Question: I created a responsive navigation bar, but when it is in mobile view, the headings on the menu are hiding the menu icon when they are shown. Below is a picture of what is happening (I don' have enough reputation to post pictures yet, so there are links), and a code pen. I have tried adding padding and adjusting the float property, but nothing works. Thank you!
Code pen: <URL>
After Menu Icon is Clicked:

HTML:
'''
<nav id="nav" role="navigation"> <a href="#nav" title="Show navigation">Show navigation</a> <a href="#" title="Hide navigation">Hide navigation</a>
<ul class="clearfix">
<li><a href="index.html">Home</a></li>
<li><a href=""><span>About Us</span></a>
<ul>
<li><a href="principal's_message.html">Principal's Message</a></li>
<li><a href= "mission_and_vision.html">Mission and Vision</a></li>
<li><a href= "our_history.html">Our History</a></li>
<li><a href= "staff_directory.html">Staff Directory</a></li>
<li><a href= "links.html">Links</a></li>
<li><a href= "photo_gallery.html">Photo Gallery</a></li>
</ul>
</li>
<li> <a href=""><span>School Offices</span></a>
<ul>
<li><a href="attendance_office.html">Attendance</a></li>
<li><a href= "counseling_office.html">Counseling</a></li>
<li><a href= "main_office.html">Main</a></li>
<li><a href= "magnet_office.html">Magnet</a></li>
<li><a href= "bridge_office.html">Bridge</a></li>
<li><a href= "english_learner's_office.html">EL</a></li>
<li><a href= "itd_office.html">ITD</a></li>
<li><a href= "library.html">Library</a></li>
<li><a href= "parent_center.html">Parent Center</a></li>
<li><a href= "nurse's_office.html">Nurse</a></li>
<li><a href= "safety_ofifice.html">Safety</a></li>
<li><a href= "plant_manager's_office.html">Plant Manager</a></li>
<li><a href= "cafeteria.html">Cafeteria</a></li>
<li><a href= "student_store.html">Student Store</a></li>
</ul>
</li>
<li> <a href=""><span>Academics</span></a>
<ul>
<li><a href= "classes_homework.html">Classes/Homework</a></li>
<li><a href= "culmination_requirements.html">Culmination</a></li>
<li><a href= "departments.html">Departments</a></li>
<li><a href= "counseling_office.html">Counseling</a></li>
<li><a href= "library.html">Library</a></li>
</ul>
</li>
<li> <a href=""><span>Programs</span></a>
<ul>
<li><a href= "http://www.bancroftib.weebly.com" target="new">IB</a></li>
<li><a href= "middle_years_programme.html">The Middle Years</a></li>
<li><a href= "ste[+a]m_program.html">STE[+a]M</a></li>
<li><a href= "performing_arts_program.html">Performing Arts</a></li>
<li><a href= "vei-jv.html">VEI-JV</a></li>
<li><a href= "gate_sas_program.html">GATE/SAS</a></li>
<li><a href= "http://lacerstars.org/" target="new">LACER</a></li>
</ul>
</li>
<li> <a href=""><span>Students</span></a>
<ul>
<li><a href= "cougar_news.html">Cougar News</a></li>
<li><a href= "bell_schedule.html">Bell Schedule</a></li>
<li><a href= "classes_homework.html">Classes/Homework</a></li>
<li><a href= "dress_code.html">Dress Code</a></li>
<li><a href= "cougar_code.html">Cougar Code</a></li>
<li><a href= "attendance_policy.html">Attendance Policy</a></li>
<li><a href= "culmination_requirements.html">Culmination</a></li>
<li><a href= "http://www.bancroftib.weebly.com/learner-profile.html" target="new">IB Learner Profile</a></li>
<li><a href= "http://achieve.lausd.net/cms/lib08/CA01000043/Centricity/Domain/317/24359_OSO_PrntStdntHndbk1516_eng.pdf" target="new">Student Handbook</a></li>
<li><a href= "library.html">Library</a></li>
<li><a href= "map.html">Map</a></li>
<li><a href= "http://achieve.lausd.net/site/default.aspx?PageType=3&ModuleInstanceID=1555&ViewID=7B97F7ED-8E5E-4120-848F-A8B4987D588F&RenderLoc=0&FlexDataID=16590&PageID=845" target="new">Food Menu</a></li>
<li><a href= "student_store.html">Student Store</a></li>
<li><a href= "http://www.bancroftmiddleschool.org/2015-16yearbook/index.html" target="new">Yearbook</a></li>
</ul>
</li>
<li> <a href=""><span>Parents</span></a>
<ul>
<li><a href= "parent_bulletin.html">Parent Bulletin</a></li>
<li><a href= "cougar_news.html">Cougar News</a></li>
<li><a href= "parent_center.html">Parent Center</a></li>
<li><a href= "calendar.html">Calendar</a></li>
<li><a href= "bell_schedule.html">Bell Schedule</a></li>
<li><a href= "classes_homework.html">Classes/Homework</a></li>
<li><a href= "culmination_requirements.html">Culmination</a></li>
<li><a href= "http://achieve.lausd.net/cms/lib08/CA01000043/Centricity/Domain/317/24359_OSO_PrntStdntHndbk1516_eng.pdf" target="new">District Handbook</a></li>
<li><a href= "school_site_council.html">SSC Council</a></li>
<li><a href= "school_decision_making_council.html">SDM Council</a></li>
<li><a href= "elac.html">ELAC</a></li>
<li><a href= "contact_teachers.html">Contact Teachers</a></li>
</ul>
</li>
<li><a href="contact.php">Contact Us</a></li>
</ul>
</nav>
'''
CSS:
'''
#nav {
margin-left: auto;
margin-right: auto;
height: 30px;
width: 100%;
position: absolute;
z-index: 2;
padding-left: 10%;
padding-right: 10%;
box-sizing:border-box; /** add this **/
-moz-box-sizing:border-box; /** add this **/
-webkit-box-sizing:border-box; /** add this **/
-ms-box-sizing:border-box; /** add this **/
background-color: #4484CE;
}
#nav > a {
display: none;
}
#nav li {
position: relative;
}
#nav li a {
color: #fff;
display: block;
}
/* first level */
#nav > ul {
height: 30px; /* 60 */
background-color: #93C178;
list-style: none;
padding: 0;
}
#nav > ul > li {
width: 12.5%;
height: 30px;
float: left;
}
#nav > ul > li > a {
height: 30px;
font-size: 14px;
line-height: 2.5em; /* 60 (24) */
text-align: center;
font-family: "Trebuchet MS", Arial, Helvetica, sans-serif;
text-decoration: none;
display:block ;
color: #FFF;
border: 1px solid #4484CE;
text-shadow: 1px 1px 1px #000;
}
#nav > ul > li:hover > a, #nav > ul:not( :hover ) > li.active > a {
background-color: #F9CF00;
}
/* second level */
#nav li ul {
background-color: #93C178;
display: none;
position: absolute;
top: 100%;
list-style: none;
padding: 0;
}
#nav li:hover ul {
display: block;
left: 0;
right: 0;
}
#nav li:not( :first-child ):hover ul {
left: -1px;
}
#nav li ul a {
font-size: 14px; /* 20 */
text-align: center;
border-top: 1px solid #4484CE;
padding: 0.75em; /* 15 (20) */
font-family: "Trebuchet MS", Arial, Helvetica, sans-serif;
text-decoration: none;
display:block ;
color: #FFF;
border: 1px solid #4484CE;
text-shadow: 1px 1px 1px #000;
font-size: 14px;
}
#nav li ul li a:hover, #nav li ul:not( :hover ) li.active a {
background:#FCFCFC;
color: #465C8B;
}
@media only screen and ( max-width: 62.5em ) /* 1000 */ {
#nav {
width: 100%;
margin: 0;
z-index: 2;
}
}
@media only screen and ( max-width: 40em ) /* 640 */ {
html {
font-size: 75%; /* 12 */
}
#titleBar{
padding-top: 20px;
}
#nav {
top: auto;
left: auto;
padding: 0;
background-color: none;
z-index: 2;
width: 100%;
position: absolute;
top: 0;
background-color: #4484CE;
height: 5.5%;
}
#nav > a {
width: 5.125em; /* 50 */
height: 5.125em; /* 50 */
text-align: left;
text-indent: -9999px;
background-color: #93C178;
position: relative;
float: right;
}
#nav > a:before, #nav > a:after {
position: absolute;
border: 2px solid #fff;
top: 35%;
left: 25%;
right: 25%;
content: '';
}
#nav > a:after {
top: 60%;
}
#nav:not( :target ) > a:first-of-type, #nav:target > a:last-of-type {
display: block;
}
/* first level */
#nav > ul {
height: auto;
display: none;
position: absolute;
left: 0;
right: 0;
}
#nav:target > ul {
display: block;
}
#nav > ul > li {
width: 100%;
float: none;
height: auto;
}
#nav > ul > li > a {
height: auto;
text-align: left;
padding: 0 0.833em; /* 20 (24) */
}
#nav > ul > li:not( :last-child ) > a {
border-right: none;
border-bottom: 1px solid #4484CE;
}
/* second level */
#nav li ul {
position: static;
padding: 1.25em; /* 20 */
padding-top: 0;
}
#header{
display: none;
background-color: #4484CE;
height: 100%;
}
marquee {
display: none;
background-color: #4484CE;
height: 100%;
}
}
@media only screen and ( max-width: 1350px ) {
#nav {
font-size: 12px;
}
#nav > ul > li > a {
font-size: 12px;
}
#nav li ul a {
font-size: 12px;
}
}
@media only screen and ( max-width: 1180px ) {
#nav {
font-size: 10px;
}
#nav > ul > li > a {
font-size: 10px;
}
#nav li ul a {
font-size: 10px;
}
}
@media only screen and ( max-width: 1000px ) {
#nav {
font-size: 9px;
}
#nav > ul > li > a {
font-size: 9px;
}
#nav li ul a {
font-size: 9px;
}
}
@media only screen and ( max-width: 840px ) {
#nav {
font-size: 8px;
}
#nav > ul > li > a {
font-size: 8px;
}
#nav li ul a {
font-size: 8px;
}
}
@media only screen and ( max-width: 750px ) {
#nav {
font-size: 7px;
}
#nav > ul > li > a {
font-size: 7px;
}
#nav li ul a {
font-size: 7px;
}
}
@media only screen and ( max-width: 640px ) {
#nav {
font-size: 12px;
}
#nav > ul > li > a {
font-size: 12px;
}
#nav li ul a {
font-size: 12px;
}
}
'''
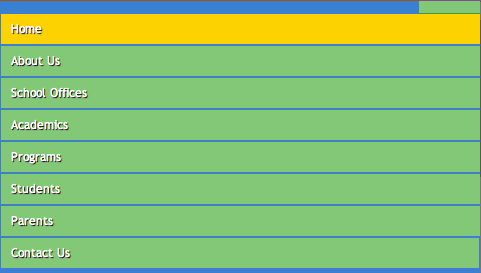
Answer: Add below code in all your 'media query @media' thus this aligns your 'burger-menu' at top while using that on 'mobile device'.
'''
@media only screen and ( max-width: 640px ) {
#nav {
font-size: 12px;
}
#nav > ul > li > a {
font-size: 12px;
}
#nav li ul a {
font-size: 12px;
}
#nav > a{
position:absolute;
z-index:9;
right:0;
top:0;
background:#111;
}
}
'''
'''
#nav {
margin-left: auto;
margin-right: auto;
height: 30px;
width: 100%;
position: absolute;
z-index: 2;
padding-left: 10%;
padding-right: 10%;
box-sizing:border-box; /** add this **/
-moz-box-sizing:border-box; /** add this **/
-webkit-box-sizing:border-box; /** add this **/
-ms-box-sizing:border-box; /** add this **/
background-color: #4484CE;
}
#nav > a {
display: none;
}
#nav li {
position: relative;
}
#nav li a {
color: #fff;
display: block;
}
/* first level */
#nav > ul {
height: 30px; /* 60 */
background-color: #93C178;
list-style: none;
padding: 0;
}
#nav > ul > li {
width: 12.5%;
height: 30px;
float: left;
}
#nav > ul > li > a {
height: 30px;
font-size: 14px;
line-height: 2.5em; /* 60 (24) */
text-align: center;
font-family: "Trebuchet MS", Arial, Helvetica, sans-serif;
text-decoration: none;
display:block ;
color: #FFF;
border: 1px solid #4484CE;
text-shadow: 1px 1px 1px #000;
}
#nav > ul > li:hover > a, #nav > ul:not( :hover ) > li.active > a {
background-color: #F9CF00;
}
/* second level */
#nav li ul {
background-color: #93C178;
display: none;
position: absolute;
top: 100%;
list-style: none;
padding: 0;
}
#nav li:hover ul {
display: block;
left: 0;
right: 0;
}
#nav li:not( :first-child ):hover ul {
left: -1px;
}
#nav li ul a {
font-size: 14px; /* 20 */
text-align: center;
border-top: 1px solid #4484CE;
padding: 0.75em; /* 15 (20) */
font-family: "Trebuchet MS", Arial, Helvetica, sans-serif;
text-decoration: none;
display:block ;
color: #FFF;
border: 1px solid #4484CE;
text-shadow: 1px 1px 1px #000;
font-size: 14px;
}
#nav li ul li a:hover, #nav li ul:not( :hover ) li.active a {
background:#FCFCFC;
color: #465C8B;
}
@media only screen and ( max-width: 62.5em ) /* 1000 */ {
#nav {
width: 100%;
margin: 0;
z-index: 2;
}
}
@media only screen and ( max-width: 40em ) /* 640 */ {
html {
font-size: 75%; /* 12 */
}
#titleBar{
padding-top: 20px;
}
#nav {
top: auto;
left: auto;
padding: 0;
background-color: none;
z-index: 2;
width: 100%;
position: absolute;
top: 0;
background-color: #4484CE;
height: 5.5%;
}
#nav > a {
width: 5.125em; /* 50 */
height: 5.125em; /* 50 */
text-align: left;
text-indent: -9999px;
background-color: #93C178;
position: relative;
float: right;
}
#nav > a:before, #nav > a:after {
position: absolute;
border: 2px solid #fff;
top: 35%;
left: 25%;
right: 25%;
content: '';
}
#nav > a:after {
top: 60%;
}
#nav:not( :target ) > a:first-of-type, #nav:target > a:last-of-type {
display: block;
}
/* first level */
#nav > ul {
height: auto;
display: none;
position: absolute;
left: 0;
right: 0;
}
#nav:target > ul {
display: block;
}
#nav > ul > li {
width: 100%;
float: none;
height: auto;
}
#nav > ul > li > a {
height: auto;
text-align: left;
padding: 0 0.833em; /* 20 (24) */
}
#nav > ul > li:not( :last-child ) > a {
border-right: none;
border-bottom: 1px solid #4484CE;
}
/* second level */
#nav li ul {
position: static;
padding: 1.25em; /* 20 */
padding-top: 0;
}
#header{
display: none;
background-color: #4484CE;
height: 100%;
}
marquee {
display: none;
background-color: #4484CE;
height: 100%;
}
}
@media only screen and ( max-width: 1350px ) {
#nav {
font-size: 12px;
}
#nav > ul > li > a {
font-size: 12px;
}
#nav li ul a {
font-size: 12px;
}
#nav > a{
position:absolute;
z-index:9;
right:0;
top:0;
background:#111;
}
}
@media only screen and ( max-width: 1180px ) {
#nav {
font-size: 10px;
}
#nav > ul > li > a {
font-size: 10px;
}
#nav li ul a {
font-size: 10px;
}
#nav > a{
position:absolute;
z-index:9;
right:0;
top:0;
background:#111;
}
}
@media only screen and ( max-width: 1000px ) {
#nav {
font-size: 9px;
}
#nav > ul > li > a {
font-size: 9px;
}
#nav li ul a {
font-size: 9px;
}
#nav > a{
position:absolute;
z-index:9;
right:0;
top:0;
background:#111;
}
}
@media only screen and ( max-width: 840px ) {
#nav {
font-size: 8px;
}
#nav > ul > li > a {
font-size: 8px;
}
#nav li ul a {
font-size: 8px;
}
#nav > a{
position:absolute;
z-index:9;
right:0;
top:0;
background:#111;
}
}
@media only screen and ( max-width: 750px ) {
#nav {
font-size: 7px;
}
#nav > ul > li > a {
font-size: 7px;
}
#nav li ul a {
font-size: 7px;
}
#nav > a{
position:absolute;
z-index:9;
right:0;
top:0;
background:#111;
}
}
@media only screen and ( max-width: 640px ) {
#nav {
font-size: 12px;
}
#nav > ul > li > a {
font-size: 12px;
}
#nav li ul a {
font-size: 12px;
}
#nav > a{
position:absolute;
z-index:9;
right:0;
top:0;
background:#111;
}
}
'''
'''
<nav id="nav" role="navigation"> <a href="#nav" title="Show navigation">Show navigation</a> <a href="#" title="Hide navigation">Hide navigation</a>
<ul class="clearfix">
<li><a href="index.html">Home</a></li>
<li><a href=""><span>About Us</span></a>
<ul>
<li><a href="principal's_message.html">Principal's Message</a></li>
<li><a href= "mission_and_vision.html">Mission and Vision</a></li>
<li><a href= "our_history.html">Our History</a></li>
<li><a href= "staff_directory.html">Staff Directory</a></li>
<li><a href= "links.html">Links</a></li>
<li><a href= "photo_gallery.html">Photo Gallery</a></li>
</ul>
</li>
<li> <a href=""><span>School Offices</span></a>
<ul>
<li><a href="attendance_office.html">Attendance</a></li>
<li><a href= "counseling_office.html">Counseling</a></li>
<li><a href= "main_office.html">Main</a></li>
<li><a href= "magnet_office.html">Magnet</a></li>
<li><a href= "bridge_office.html">Bridge</a></li>
<li><a href= "english_learner's_office.html">EL</a></li>
<li><a href= "itd_office.html">ITD</a></li>
<li><a href= "library.html">Library</a></li>
<li><a href= "parent_center.html">Parent Center</a></li>
<li><a href= "nurse's_office.html">Nurse</a></li>
<li><a href= "safety_ofifice.html">Safety</a></li>
<li><a href= "plant_manager's_office.html">Plant Manager</a></li>
<li><a href= "cafeteria.html">Cafeteria</a></li>
<li><a href= "student_store.html">Student Store</a></li>
</ul>
</li>
<li> <a href=""><span>Academics</span></a>
<ul>
<li><a href= "classes_homework.html">Classes/Homework</a></li>
<li><a href= "culmination_requirements.html">Culmination</a></li>
<li><a href= "departments.html">Departments</a></li>
<li><a href= "counseling_office.html">Counseling</a></li>
<li><a href= "library.html">Library</a></li>
</ul>
</li>
<li> <a href=""><span>Programs</span></a>
<ul>
<li><a href= "http://www.bancroftib.weebly.com" target="new">IB</a></li>
<li><a href= "middle_years_programme.html">The Middle Years</a></li>
<li><a href= "ste[+a]m_program.html">STE[+a]M</a></li>
<li><a href= "performing_arts_program.html">Performing Arts</a></li>
<li><a href= "vei-jv.html">VEI-JV</a></li>
<li><a href= "gate_sas_program.html">GATE/SAS</a></li>
<li><a href= "http://lacerstars.org/" target="new">LACER</a></li>
</ul>
</li>
<li> <a href=""><span>Students</span></a>
<ul>
<li><a href= "cougar_news.html">Cougar News</a></li>
<li><a href= "bell_schedule.html">Bell Schedule</a></li>
<li><a href= "classes_homework.html">Classes/Homework</a></li>
<li><a href= "dress_code.html">Dress Code</a></li>
<li><a href= "cougar_code.html">Cougar Code</a></li>
<li><a href= "attendance_policy.html">Attendance Policy</a></li>
<li><a href= "culmination_requirements.html">Culmination</a></li>
<li><a href= "http://www.bancroftib.weebly.com/learner-profile.html" target="new">IB Learner Profile</a></li>
<li><a href= "http://achieve.lausd.net/cms/lib08/CA01000043/Centricity/Domain/317/24359_OSO_PrntStdntHndbk1516_eng.pdf" target="new">Student Handbook</a></li>
<li><a href= "library.html">Library</a></li>
<li><a href= "map.html">Map</a></li>
<li><a href= "http://achieve.lausd.net/site/default.aspx?PageType=3&ModuleInstanceID=1555&ViewID=7B97F7ED-8E5E-4120-848F-A8B4987D588F&RenderLoc=0&FlexDataID=16590&PageID=845" target="new">Food Menu</a></li>
<li><a href= "student_store.html">Student Store</a></li>
<li><a href= "http://www.bancroftmiddleschool.org/2015-16yearbook/index.html" target="new">Yearbook</a></li>
</ul>
</li>
<li> <a href=""><span>Parents</span></a>
<ul>
<li><a href= "parent_bulletin.html">Parent Bulletin</a></li>
<li><a href= "cougar_news.html">Cougar News</a></li>
<li><a href= "parent_center.html">Parent Center</a></li>
<li><a href= "calendar.html">Calendar</a></li>
<li><a href= "bell_schedule.html">Bell Schedule</a></li>
<li><a href= "classes_homework.html">Classes/Homework</a></li>
<li><a href= "culmination_requirements.html">Culmination</a></li>
<li><a href= "http://achieve.lausd.net/cms/lib08/CA01000043/Centricity/Domain/317/24359_OSO_PrntStdntHndbk1516_eng.pdf" target="new">District Handbook</a></li>
<li><a href= "school_site_council.html">SSC Council</a></li>
<li><a href= "school_decision_making_council.html">SDM Council</a></li>
<li><a href= "elac.html">ELAC</a></li>
<li><a href= "contact_teachers.html">Contact Teachers</a></li>
</ul>
</li>
<li><a href="contact.php">Contact Us</a></li>
</ul>
</nav>
'''